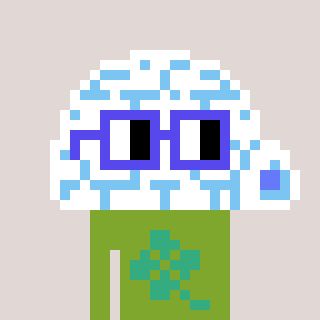
a pixel art character with square blue glasses, a igloo-shaped head and a slimegreen-colored body on a warm background